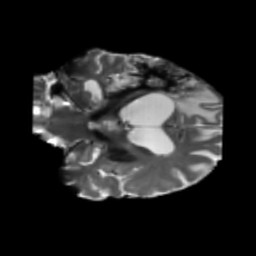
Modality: T2w
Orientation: coronal
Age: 67
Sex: male
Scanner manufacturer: siemens
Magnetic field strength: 3 T
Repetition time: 5.25 s
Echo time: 0.08 s